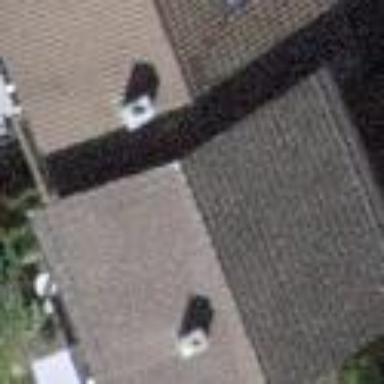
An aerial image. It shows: Residential terrace building with gabled roof.